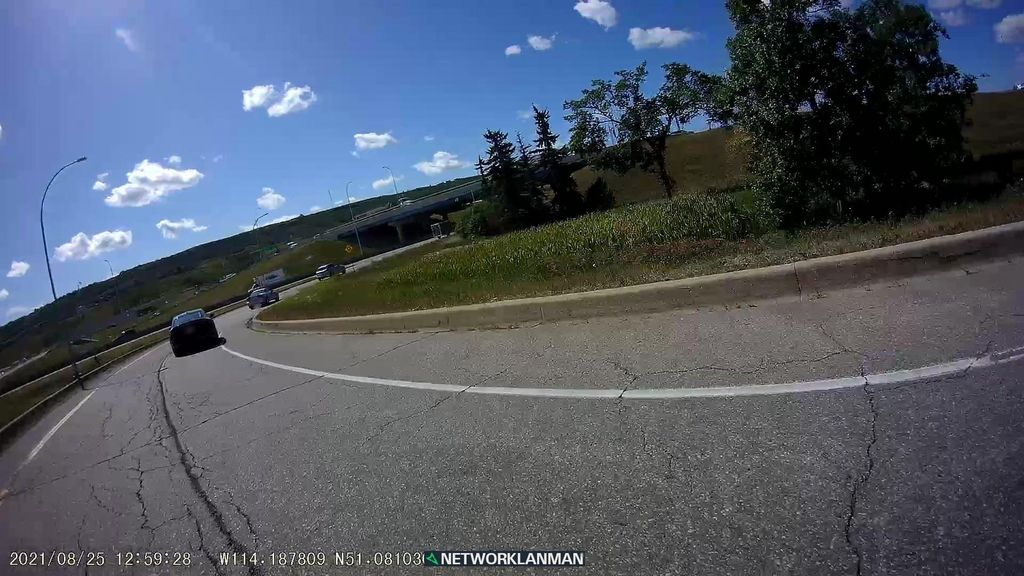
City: calgary